Question: I need to display the list of addresses in a proper manner. How to get the address list in the following manner.

My code code is as follows,
'''
<div id="shopsDiv">
<ul data-role="listview">
<li><a href="#">Bangalore Central Mall,FM Cariappa Rd Bangalore, Karnataka 560001</a></li>
<li><a href="#">Forum Mall,21, Hosur Rd, Koramangala, Bangalore, Karnataka 560095</a></li>
<li><a href="#">Urvashi Theatre, No. 40 Lal Bagh Rd, Bangalore, Karnataka 560027</a></li>
</ul>
</div>
'''
But I didn't get the exact format. How to get the format as shown in image.
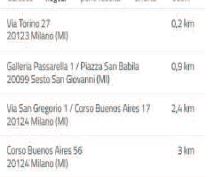
Answer: Please refer to refer to the <URL>, .
You'll see that you need markup like the following:
'''
<li><a href="#">
<h3>Bangalore Central Mall,</h3>
<p>FM Cariappa Rd Bangalore, Karnataka 560001</p>
<span class="ui-li-aside">3.9 miles</span>
</a></li>
'''
To produce <URL>